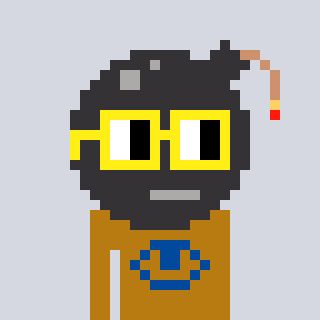
a pixel art character with square yellow glasses, a bomb-shaped head and a gold-colored body on a cool background